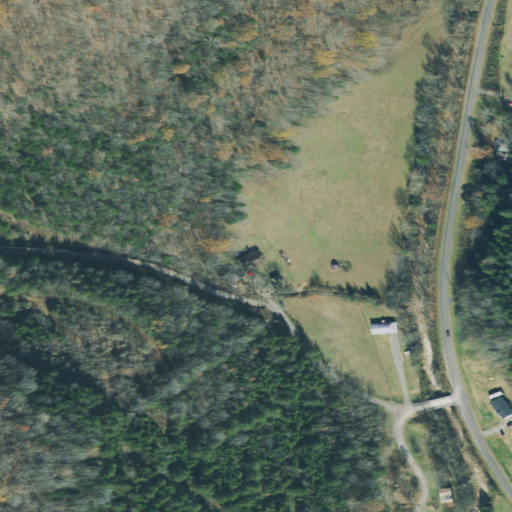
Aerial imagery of valley in Tennessee named Vassar Hollow containing mixed forest, deciduous forest, open development, pasture, evergreen forest, and low intensity development